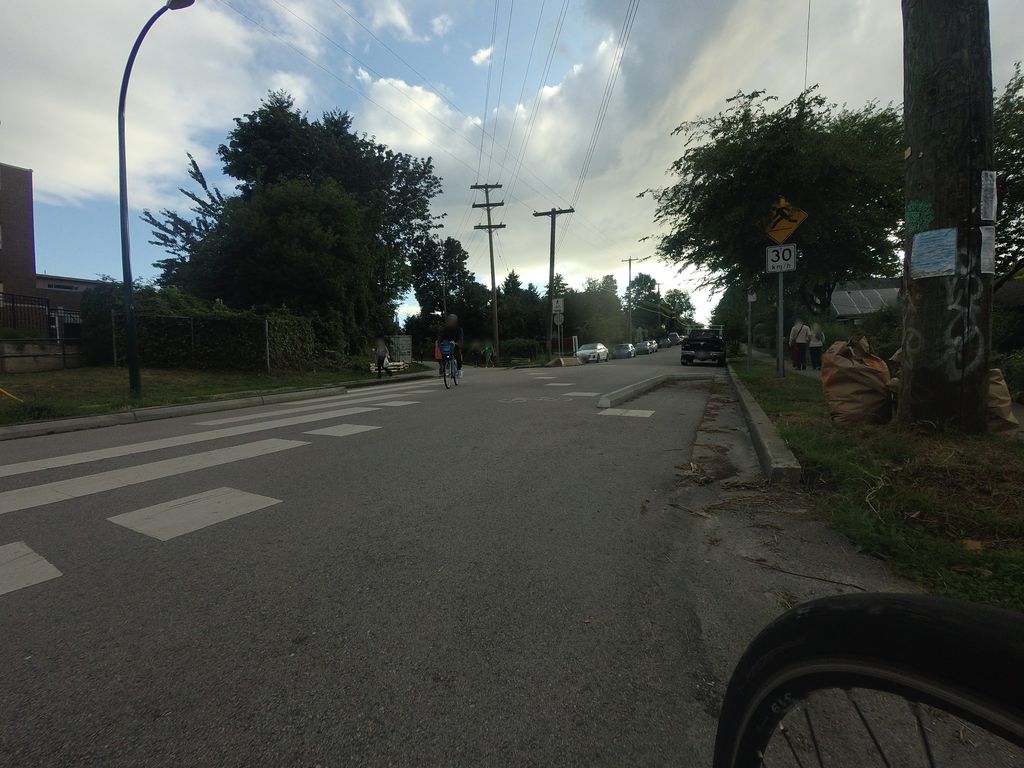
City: vancouver